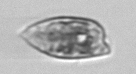
Label: Prorocentrum_dentatum